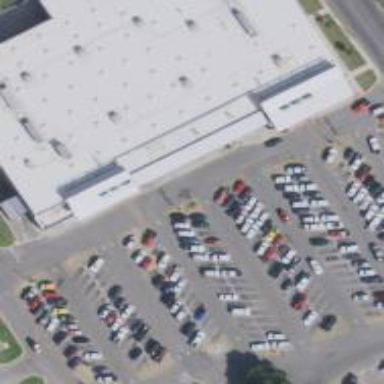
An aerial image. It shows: Parking space.